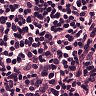
Metastatic tissue present: no